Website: home-depot
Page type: billing-address
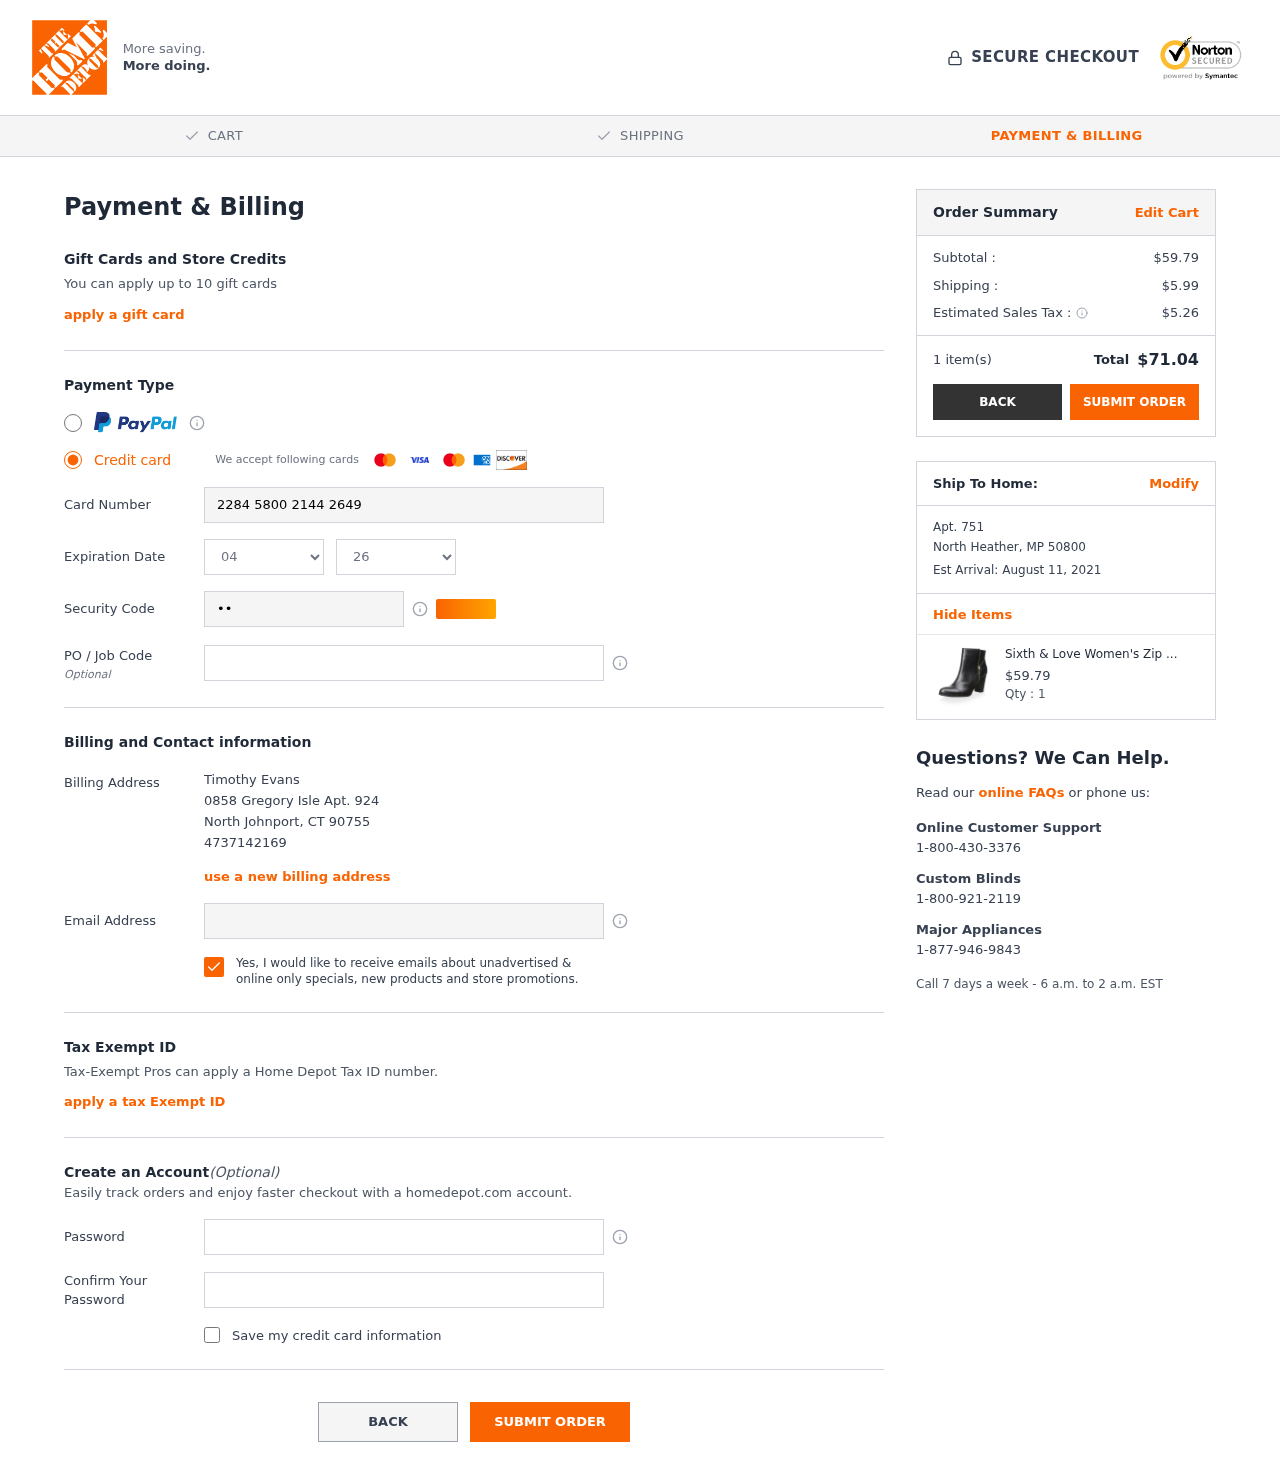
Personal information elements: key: PII_CARD_CVV
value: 169
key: PII_CARD_EXPIRY_MONTH
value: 04
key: PII_CARD_EXPIRY_YEAR
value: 26
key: PII_CARD_NUMBER
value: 2284 5800 2144 2649
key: PII_CITY
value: North Johnport
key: PII_CITY2
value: North Heather
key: PII_EMAIL
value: timothy.evans@yahoo.com
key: PII_FULLNAME
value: Timothy Evans
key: PII_PHONE
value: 4737142169
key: PII_POSTCODE
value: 90755
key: PII_POSTCODE2
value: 50800
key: PII_STATE_ABBR
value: CT
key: PII_STATE_ABBR2
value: MP
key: PII_STREET
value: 0858 Gregory Isle Apt. 924
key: PII_STREET2
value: Apt. 751
Product elements: key: PRODUCT1_NAME
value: Sixth & Love Women's Zip Bootie, Black, 7.5 M US
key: PRODUCT1_PRICE
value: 59.79
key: PRODUCT1_QUANTITY
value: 1
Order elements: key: ORDER_SUBTOTAL
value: $59.79
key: ORDER_SHIPPING_COST
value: $5.99
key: ORDER_TAX
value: $5.26
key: ORDER_NUM_ITEMS
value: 1 item(s)
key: ORDER_TOTAL
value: $71.04
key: ORDER_DELIVERY_DATE
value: Est Arrival: August 11, 2021